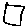
Label: square